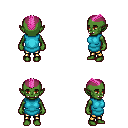
a pixel art fantasy rpg character, female body template, orc, green skin, teal tunic, gold greaves, pink short mohawk hairstyle, four views (front, back, left, right), 2x2 character sprite sheet, small pixel art, hard edges, no anti-aliasing